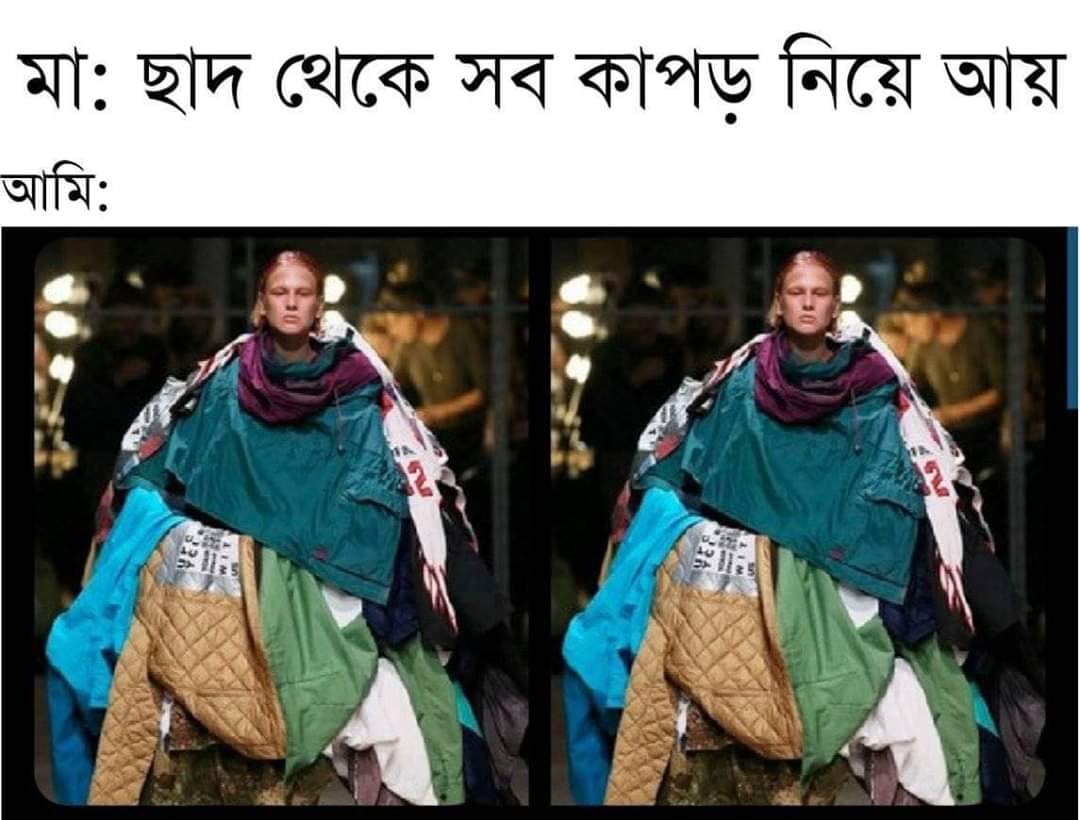
Caption: মাঃ ছাদ থেকে সব কাপড় নিয়ে আয়      আমিঃ
Label: non-hate